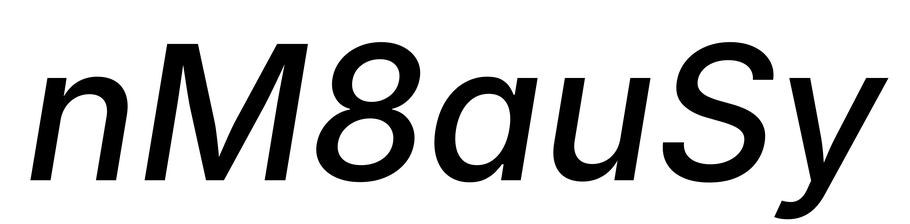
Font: Inter-Italic_Medium_Italic